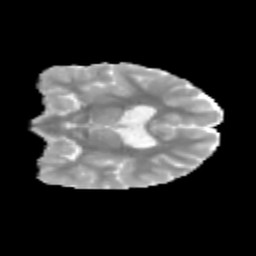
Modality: MD
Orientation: coronal
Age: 9
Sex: female
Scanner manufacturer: siemens
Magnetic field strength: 3 T
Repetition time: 3.8 s
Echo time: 0.07 s